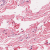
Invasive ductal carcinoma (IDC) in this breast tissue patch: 0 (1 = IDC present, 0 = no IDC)